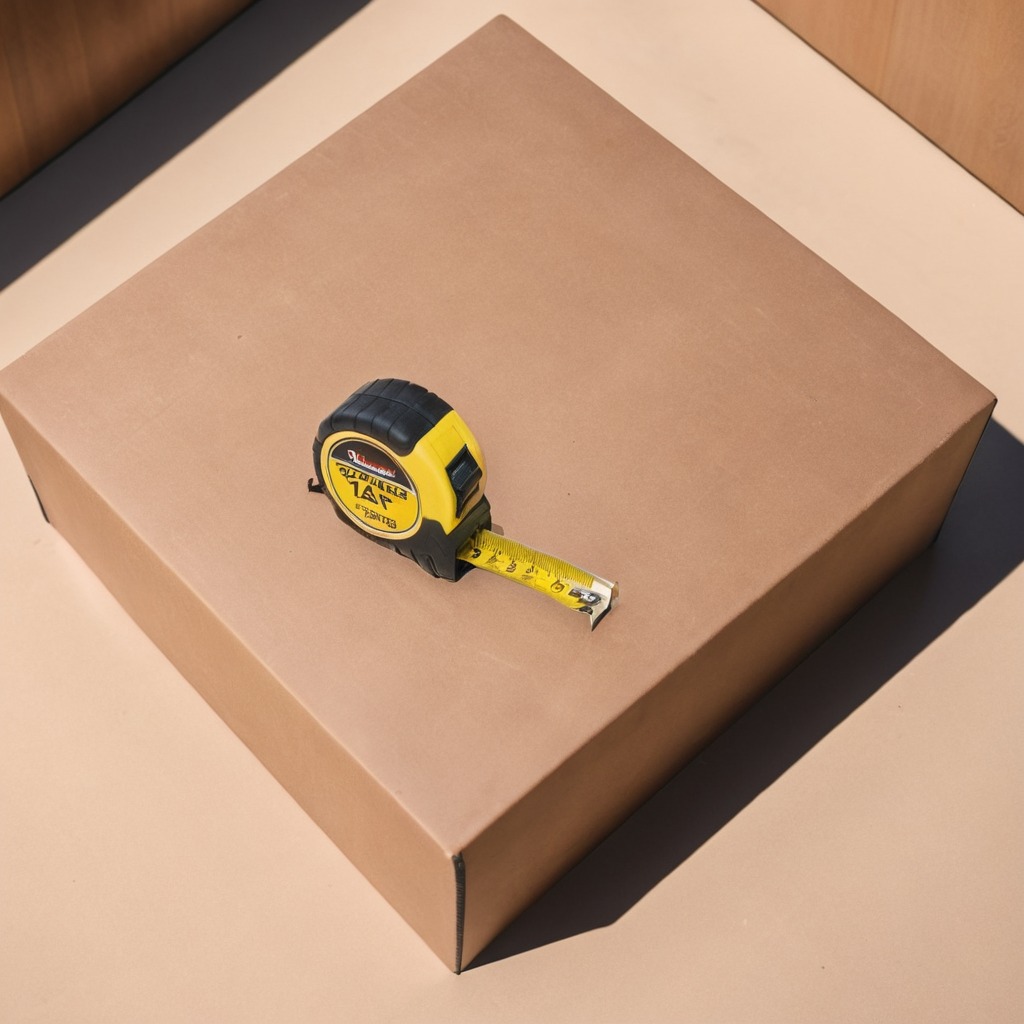
A measuring tape is lying on the clean dry cardboard box surface in an outdoor workshop during daytime bright natural light soft shadows slightly creased but